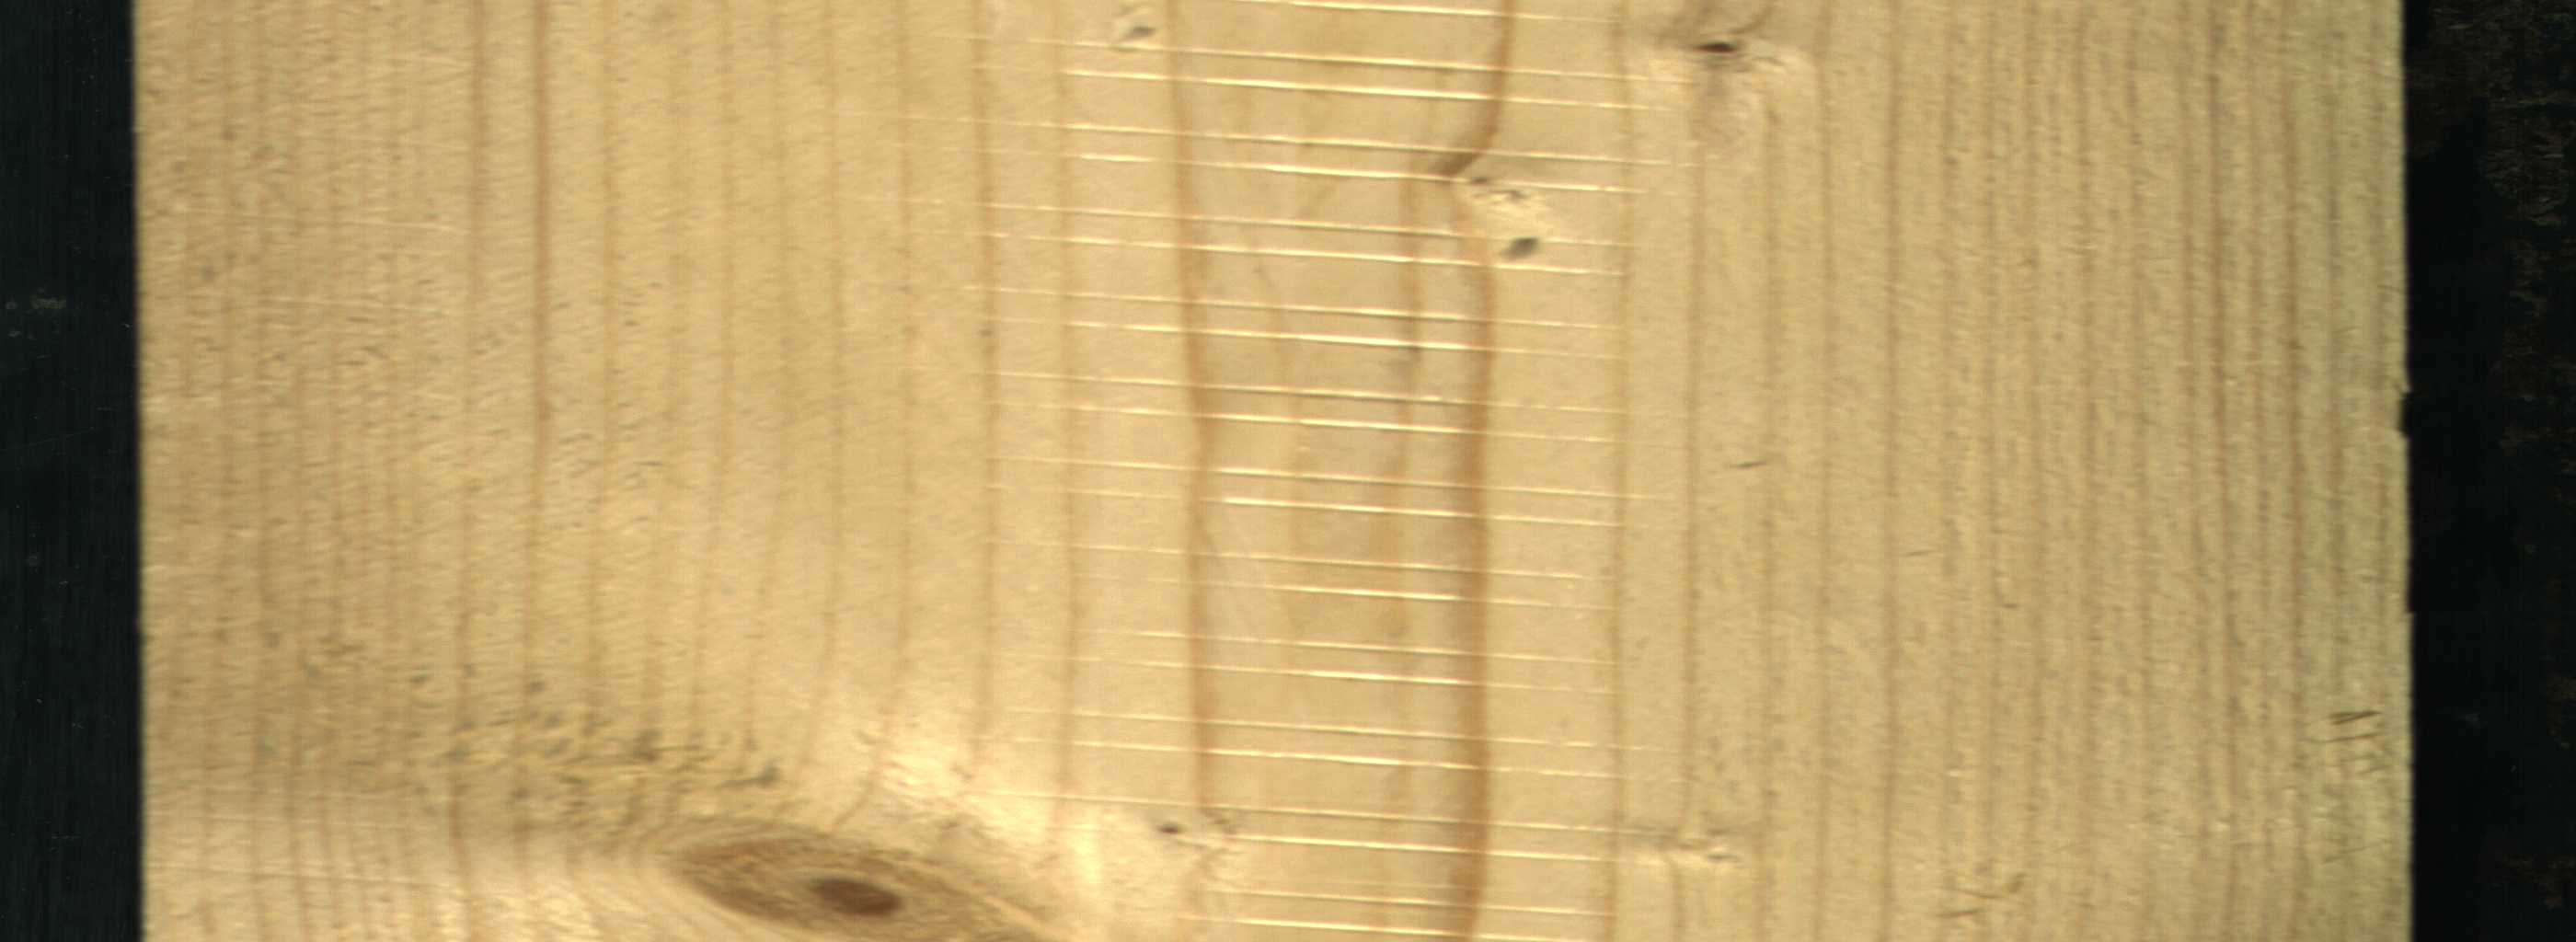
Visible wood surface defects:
Live_Knot
Live_Knot